Question: I want create a rectangle using the whole screen. By using the whole screen, I mean something like this:

To start, is that even possible in Java, using the whole screen like that? Second, how would I go about doing it? Another thing, I do not want to draw an actual rectangle, I want to create on, as in a new 'java.awt.Rectangle'.
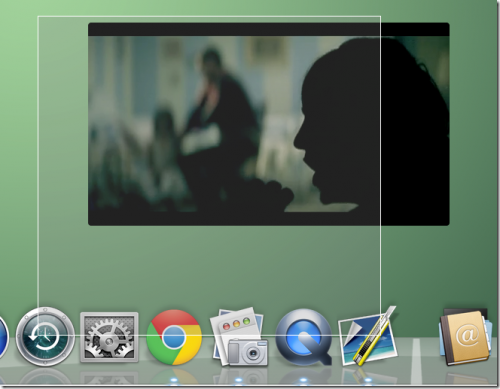
Answer: Basically, this creates a transparent window, sized and positioned to cover the entire virtual screen (that is, if you have multiple screens, it will cover all of them).
I then use a 'JPanel' as the primary container to capture mouse events and perform paint effects.
The panel is made transparent. This allows what ever is below the panel (and the frame) to remain visible. I've then over painted this with a transparent color (I did this just to highlight the fact).
When you click and drag an area, it is exposed.

'''
import java.awt.BorderLayout;
import java.awt.Color;
import java.awt.EventQueue;
import java.awt.Graphics;
import java.awt.Graphics2D;
import java.awt.GraphicsDevice;
import java.awt.GraphicsEnvironment;
import java.awt.Point;
import java.awt.Rectangle;
import java.awt.event.MouseAdapter;
import java.awt.event.MouseEvent;
import java.awt.geom.Area;
import javax.swing.JFrame;
import javax.swing.JPanel;
import javax.swing.SwingUtilities;
import javax.swing.UIManager;
import javax.swing.UnsupportedLookAndFeelException;
public class MySnipTool {
public static void main(String[] args) {
new MySnipTool();
}
public MySnipTool() {
EventQueue.invokeLater(new Runnable() {
@Override
public void run() {
try {
UIManager.setLookAndFeel(UIManager.getSystemLookAndFeelClassName());
} catch (ClassNotFoundException | InstantiationException | IllegalAccessException | UnsupportedLookAndFeelException ex) {
}
JFrame frame = new JFrame("Testing");
frame.setUndecorated(true);
frame.setBackground(new Color(0, 0, 0, 0));
frame.setDefaultCloseOperation(JFrame.EXIT_ON_CLOSE);
frame.setLayout(new BorderLayout());
frame.add(new CapturePane());
Rectangle bounds = getVirtualBounds();
frame.setLocation(bounds.getLocation());
frame.setSize(bounds.getSize());
frame.setAlwaysOnTop(true);
frame.setVisible(true);
}
});
}
public class CapturePane extends JPanel {
private Rectangle selectionBounds;
private Point clickPoint;
public CapturePane() {
setOpaque(false);
MouseAdapter mouseHandler = new MouseAdapter() {
@Override
public void mouseClicked(MouseEvent e) {
if (SwingUtilities.isLeftMouseButton(e) && e.getClickCount() == 2) {
System.exit(0);
}
}
@Override
public void mousePressed(MouseEvent e) {
clickPoint = e.getPoint();
selectionBounds = null;
}
@Override
public void mouseReleased(MouseEvent e) {
clickPoint = null;
}
@Override
public void mouseDragged(MouseEvent e) {
Point dragPoint = e.getPoint();
int x = Math.min(clickPoint.x, dragPoint.x);
int y = Math.min(clickPoint.y, dragPoint.y);
int width = Math.max(clickPoint.x - dragPoint.x, dragPoint.x - clickPoint.x);
int height = Math.max(clickPoint.y - dragPoint.y, dragPoint.y - clickPoint.y);
selectionBounds = new Rectangle(x, y, width, height);
repaint();
}
};
addMouseListener(mouseHandler);
addMouseMotionListener(mouseHandler);
}
@Override
protected void paintComponent(Graphics g) {
super.paintComponent(g);
Graphics2D g2d = (Graphics2D) g.create();
g2d.setColor(new Color(255, 255, 255, 128));
Area fill = new Area(new Rectangle(new Point(0, 0), getSize()));
if (selectionBounds != null) {
fill.subtract(new Area(selectionBounds));
}
g2d.fill(fill);
if (selectionBounds != null) {
g2d.setColor(Color.BLACK);
g2d.draw(selectionBounds);
}
g2d.dispose();
}
}
public static Rectangle getVirtualBounds() {
Rectangle bounds = new Rectangle(0, 0, 0, 0);
GraphicsEnvironment ge = GraphicsEnvironment.getLocalGraphicsEnvironment();
GraphicsDevice lstGDs[] = ge.getScreenDevices();
for (GraphicsDevice gd : lstGDs) {
bounds.add(gd.getDefaultConfiguration().getBounds());
}
return bounds;
}
}
'''
Equally, you could just create a transparent frame that the user can resize. You will be responsible for implementing all the resize code yourself, but the solution would still be a viable one.
You may also need to check to see if the OS/hardware can support transparancy...
'''
GraphicsConfiguration config = GraphicsEnvironment.getLocalGraphicsEnvironment().getDefaultScreenDevice().getDefaultConfiguration();
if (!AWTUtilities.isTranslucencyCapable(config)) {
System.out.println("Transluceny is not supported");
}
if (!AWTUtilities.isTranslucencySupported(AWTUtilities.Translucency.PERPIXEL_TRANSPARENT)) {
System.out.println("PerPeixel Transparency is not supported");
}
'''
This is an alternative approach to the problem. Basically it takes a snap shot of the screen and renders it to the window. This then allows us to control the highlighting/selection as we need.
The drawback to this is that it is a static result, you won't get any currently running animation effects.

'''
import java.awt.AWTException;
import java.awt.BorderLayout;
import java.awt.Color;
import java.awt.Dimension;
import java.awt.EventQueue;
import java.awt.Graphics;
import java.awt.Graphics2D;
import java.awt.GraphicsDevice;
import java.awt.GraphicsEnvironment;
import java.awt.HeadlessException;
import java.awt.Point;
import java.awt.Rectangle;
import java.awt.Robot;
import java.awt.event.MouseAdapter;
import java.awt.event.MouseEvent;
import java.awt.image.BufferedImage;
import javax.swing.JFrame;
import javax.swing.JPanel;
import javax.swing.UIManager;
import javax.swing.UnsupportedLookAndFeelException;
public class SnipWithScreenShoot {
public static void main(String[] args) {
new SnipWithScreenShoot();
}
public SnipWithScreenShoot() {
EventQueue.invokeLater(new Runnable() {
@Override
public void run() {
try {
UIManager.setLookAndFeel(UIManager.getSystemLookAndFeelClassName());
} catch (ClassNotFoundException ex) {
} catch (InstantiationException ex) {
} catch (IllegalAccessException ex) {
} catch (UnsupportedLookAndFeelException ex) {
}
try {
JFrame frame = new JFrame("Test");
frame.setUndecorated(true);
frame.setDefaultCloseOperation(JFrame.EXIT_ON_CLOSE);
frame.setLayout(new BorderLayout());
frame.add(new TestPane());
frame.pack();
frame.setLocationRelativeTo(null);
frame.setVisible(true);
} catch (AWTException exp) {
exp.printStackTrace();
System.out.println("That sucks");
}
}
});
}
public class TestPane extends JPanel {
private BufferedImage image;
private Rectangle selection;
public TestPane() throws AWTException {
Robot bot = new Robot();
image = bot.createScreenCapture(getVirtualBounds());
MouseAdapter handler = new MouseAdapter() {
@Override
public void mousePressed(MouseEvent e) {
selection = new Rectangle(e.getPoint());
repaint();
}
@Override
public void mouseDragged(MouseEvent e) {
Point p = e.getPoint();
int width = Math.max(selection.x - e.getX(), e.getX() - selection.x);
int height = Math.max(selection.y - e.getY(), e.getY() - selection.y);
selection.setSize(width, height);
repaint();
}
};
addMouseListener(handler);
addMouseMotionListener(handler);
}
@Override
public Dimension getPreferredSize() {
return image == null ? super.getPreferredSize() : new Dimension(image.getWidth(), image.getHeight());
}
@Override
protected void paintComponent(Graphics g) {
super.paintComponent(g);
if (image != null) {
Graphics2D g2d = (Graphics2D) g.create();
g2d.drawImage(image, WIDTH, 0, this);
if (selection != null) {
g2d.setColor(new Color(225, 225, 255, 128));
g2d.fill(selection);
g2d.setColor(Color.GRAY);
g2d.draw(selection);
}
g2d.dispose();
}
}
}
public static Rectangle getVirtualBounds() {
Rectangle bounds = new Rectangle(0, 0, 0, 0);
GraphicsEnvironment ge = GraphicsEnvironment.getLocalGraphicsEnvironment();
GraphicsDevice lstGDs[] = ge.getScreenDevices();
for (GraphicsDevice gd : lstGDs) {
bounds.add(gd.getDefaultConfiguration().getBounds());
}
return bounds;
}
}
'''